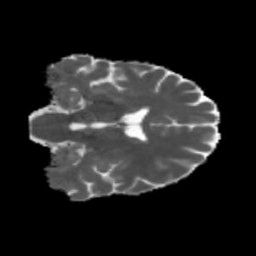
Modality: MD
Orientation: coronal
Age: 29
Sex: female
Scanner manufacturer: siemens
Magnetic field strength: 3 T
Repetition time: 5.47 s
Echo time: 0.0854 s